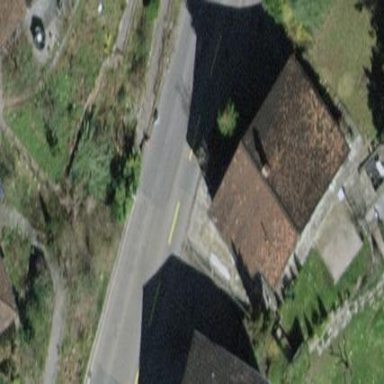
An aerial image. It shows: Simple house.